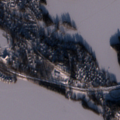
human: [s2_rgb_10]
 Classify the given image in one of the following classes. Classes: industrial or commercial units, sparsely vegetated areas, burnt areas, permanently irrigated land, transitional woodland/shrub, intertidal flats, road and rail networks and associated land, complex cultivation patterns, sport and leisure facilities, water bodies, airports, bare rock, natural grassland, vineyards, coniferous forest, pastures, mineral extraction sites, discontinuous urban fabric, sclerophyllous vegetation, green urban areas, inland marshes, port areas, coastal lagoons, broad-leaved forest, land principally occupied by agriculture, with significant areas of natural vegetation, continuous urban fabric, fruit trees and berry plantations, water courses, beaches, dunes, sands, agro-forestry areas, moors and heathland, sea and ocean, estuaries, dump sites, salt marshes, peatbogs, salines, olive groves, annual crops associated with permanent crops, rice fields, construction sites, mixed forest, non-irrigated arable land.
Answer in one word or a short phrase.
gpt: discontinuous urban fabric, water bodies